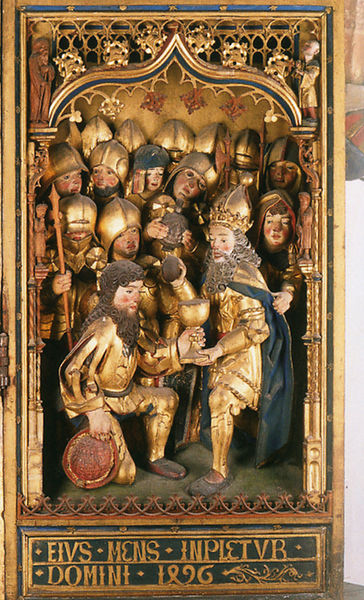
Titel: Flügelretabel der Fronleichnamsbruderschaft (Abraham und Melchisedek)
Künstler: Henning van der Heide
Institution: Lübeck, St. Annen-Museum
Schlagwörter: blau, umhang, holz, hut, bart, kirche, gold, kelch, mantel, gotik, krone, relief, rahmung, bogen, stab, backen, figuren, könig, lanze, soldaten, inschrift, helm, ritter, rüstung, altar, kniend, baldachin, huldigung, geschnitzt, latein, ie, 1896, kelsch, 1296